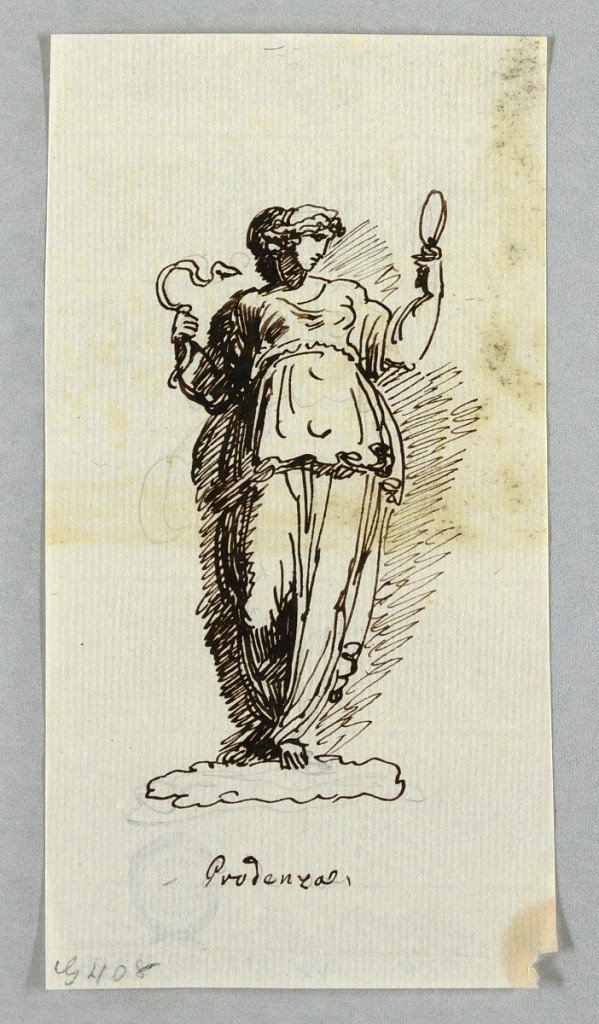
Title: Drawing
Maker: Felice Giani, Italian, 1758–1823
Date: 1815
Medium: Pen and brown ink, traces of black chalk on laid paper ink.
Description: Vertical Rectangle. Shown from the front standing and holding in her right hand the snake, in her left hand a looking glass, to which her head is turned.